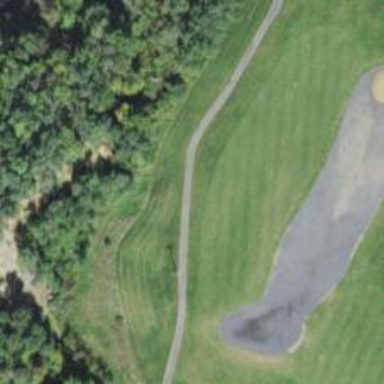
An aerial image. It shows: Golf fairway with grass surface.